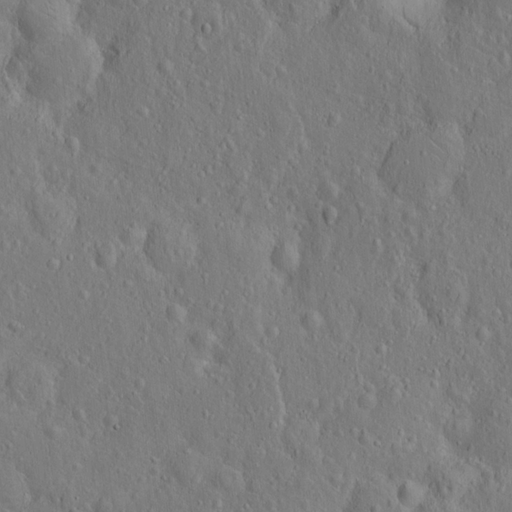
Classes present: Background, Cone